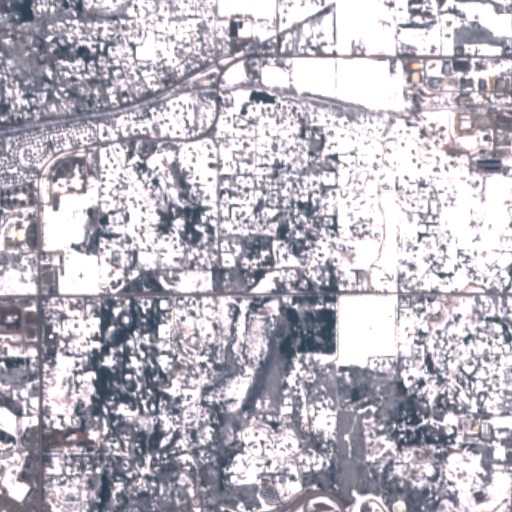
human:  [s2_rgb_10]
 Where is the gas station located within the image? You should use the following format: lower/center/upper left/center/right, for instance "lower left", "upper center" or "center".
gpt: The gas station is located in the center left of the image.
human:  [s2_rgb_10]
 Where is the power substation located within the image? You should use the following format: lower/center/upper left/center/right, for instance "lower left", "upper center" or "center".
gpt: The power substation is located in the upper center of the image.
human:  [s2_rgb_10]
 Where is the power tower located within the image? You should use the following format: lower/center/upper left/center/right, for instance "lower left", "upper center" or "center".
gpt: The power tower is located in the upper center of the image.
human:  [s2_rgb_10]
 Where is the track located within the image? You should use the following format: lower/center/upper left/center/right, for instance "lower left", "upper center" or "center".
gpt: The track is located in the center left of the image.
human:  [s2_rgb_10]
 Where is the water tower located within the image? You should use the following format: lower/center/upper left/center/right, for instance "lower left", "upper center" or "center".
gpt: The water tower is located in the center left of the image.
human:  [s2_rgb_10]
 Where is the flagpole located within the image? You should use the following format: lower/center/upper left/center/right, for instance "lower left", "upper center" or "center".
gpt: The flagpole is located in the lower left of the image.
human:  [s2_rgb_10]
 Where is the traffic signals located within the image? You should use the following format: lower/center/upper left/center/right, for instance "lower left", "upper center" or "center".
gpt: The traffic signals is located in the lower left of the image.
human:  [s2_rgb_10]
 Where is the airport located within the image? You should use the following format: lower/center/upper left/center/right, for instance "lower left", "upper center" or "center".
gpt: There is no airport in the image.